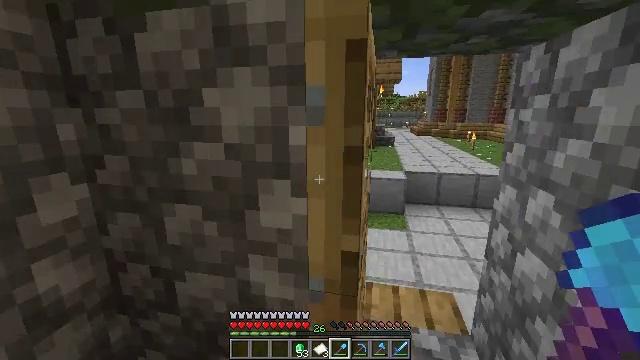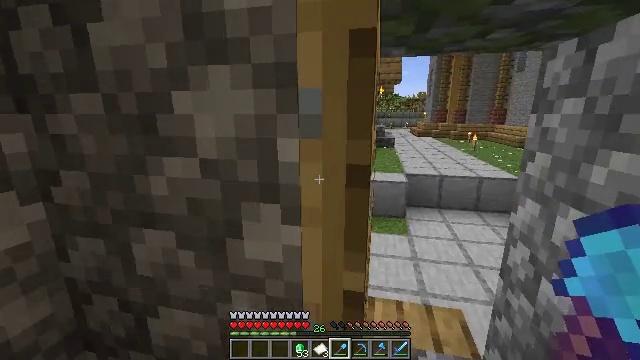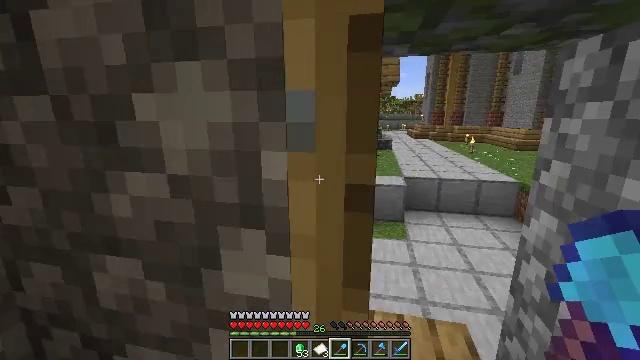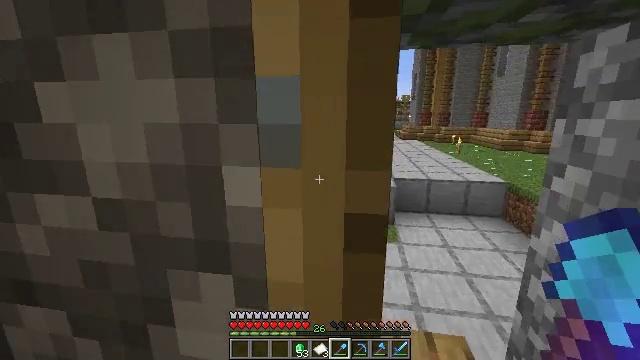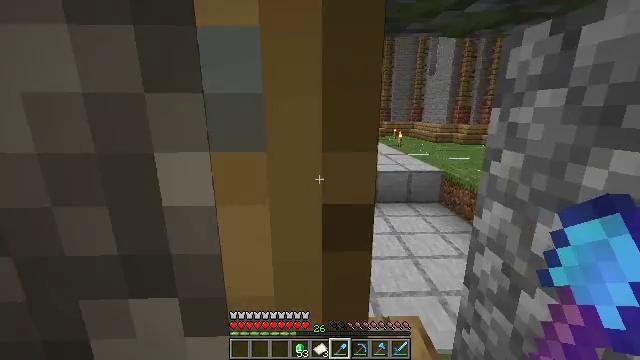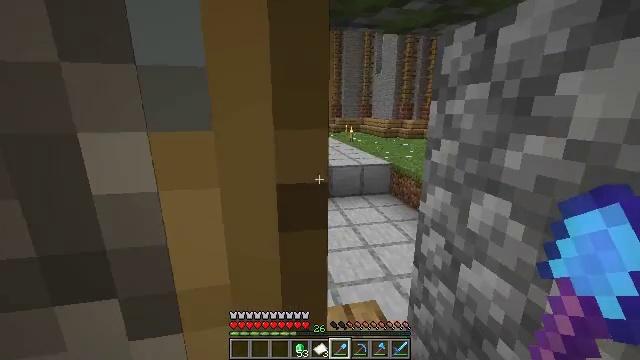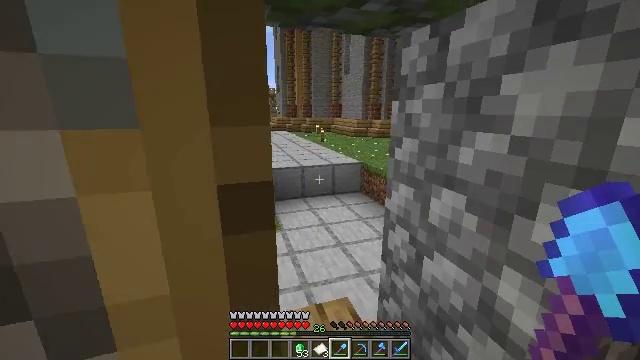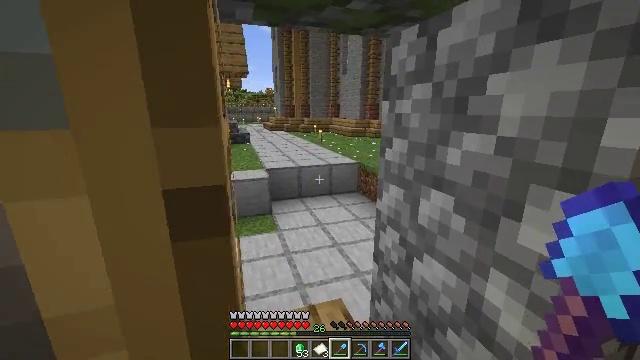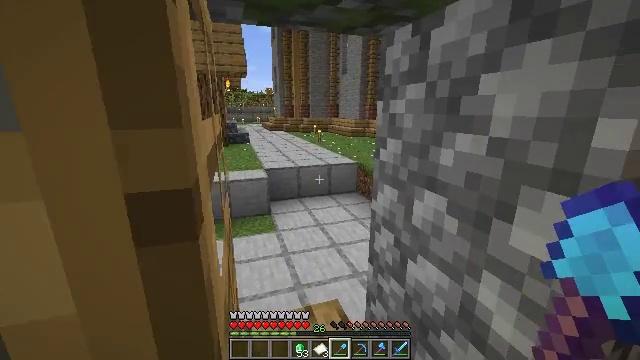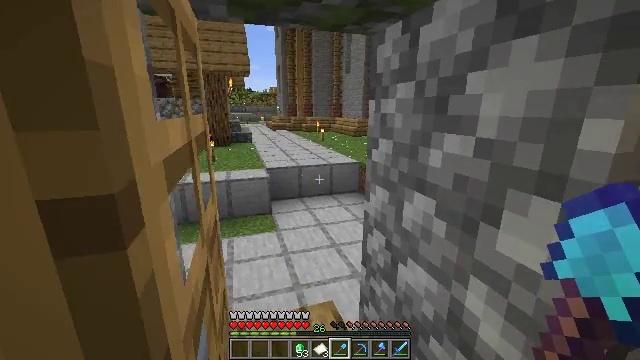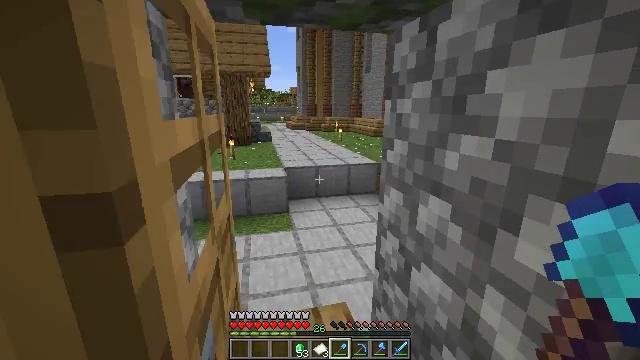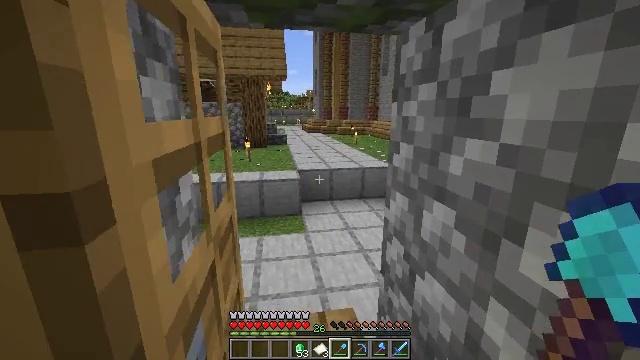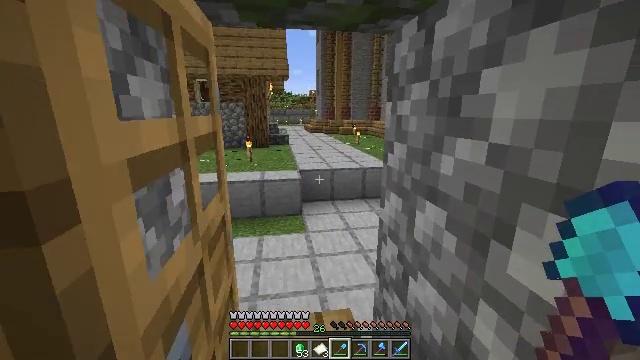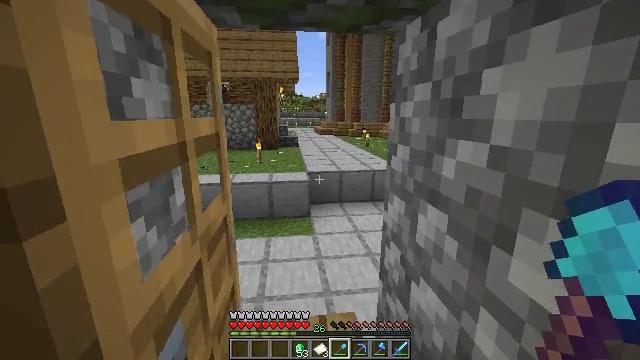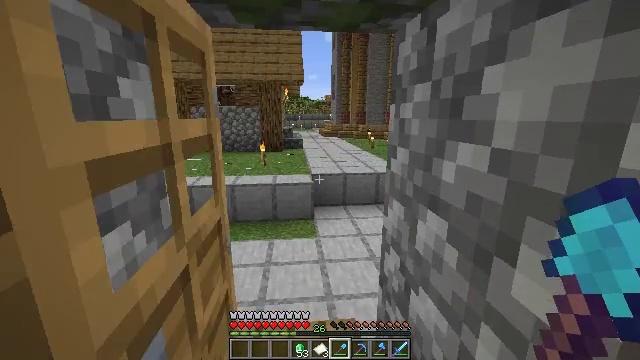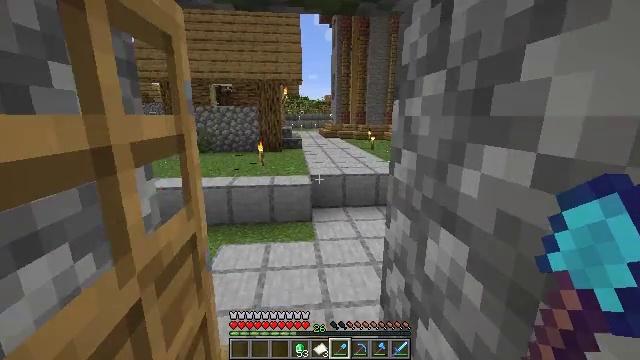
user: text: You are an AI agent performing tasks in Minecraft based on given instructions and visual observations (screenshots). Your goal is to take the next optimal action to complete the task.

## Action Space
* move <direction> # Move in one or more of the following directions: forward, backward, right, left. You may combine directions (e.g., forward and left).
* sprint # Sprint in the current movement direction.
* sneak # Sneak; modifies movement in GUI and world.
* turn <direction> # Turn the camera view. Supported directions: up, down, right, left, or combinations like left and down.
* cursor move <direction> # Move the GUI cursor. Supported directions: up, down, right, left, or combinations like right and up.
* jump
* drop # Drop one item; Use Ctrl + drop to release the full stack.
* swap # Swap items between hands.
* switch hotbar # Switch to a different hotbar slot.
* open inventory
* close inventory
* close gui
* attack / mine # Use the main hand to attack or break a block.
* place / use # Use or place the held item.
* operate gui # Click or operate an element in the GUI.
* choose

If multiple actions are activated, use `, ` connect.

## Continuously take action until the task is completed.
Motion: motion action
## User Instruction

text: Remove the oak fence from its place.
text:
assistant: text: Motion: move forward
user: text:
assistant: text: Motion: move forward
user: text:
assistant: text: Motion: move forward, turn right
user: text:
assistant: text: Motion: move forward, turn right and down
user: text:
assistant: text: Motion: move forward, turn right
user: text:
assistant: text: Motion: move forward, sprint, turn right
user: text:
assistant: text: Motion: move forward, sprint
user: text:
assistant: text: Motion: move forward, sprint
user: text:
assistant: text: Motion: move forward
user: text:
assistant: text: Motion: move forward, turn left
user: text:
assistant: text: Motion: move forward, turn left
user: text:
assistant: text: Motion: move forward
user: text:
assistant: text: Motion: move forward, sprint, turn left
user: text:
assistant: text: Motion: move forward, sprint, turn left
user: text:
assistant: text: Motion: move forward, sprint
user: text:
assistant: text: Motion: move forward, sprint, turn right
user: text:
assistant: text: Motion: move forward, sprint, turn right
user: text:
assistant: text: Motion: move forward
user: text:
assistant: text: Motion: move forward
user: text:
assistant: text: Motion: move forward
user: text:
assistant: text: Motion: move forward, sprint
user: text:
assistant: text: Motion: move forward, sprint
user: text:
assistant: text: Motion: move forward, sprint
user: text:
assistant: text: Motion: move forward, sprint, turn right and up
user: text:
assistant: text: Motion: move forward, turn right
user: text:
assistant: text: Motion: move forward
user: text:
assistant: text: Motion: move forward
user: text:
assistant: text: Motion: move forward, sprint, turn right
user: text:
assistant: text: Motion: move forward, sprint, turn right and up
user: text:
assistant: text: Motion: move forward, sprint, turn right